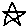
Label: star